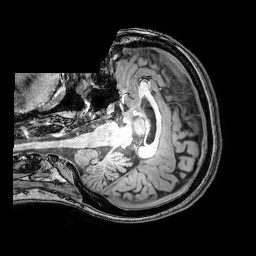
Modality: T1w
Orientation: axial
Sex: female
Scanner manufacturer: philips
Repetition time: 0.008069 s
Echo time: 0.00369 s